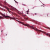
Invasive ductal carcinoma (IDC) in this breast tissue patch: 0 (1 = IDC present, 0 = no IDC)